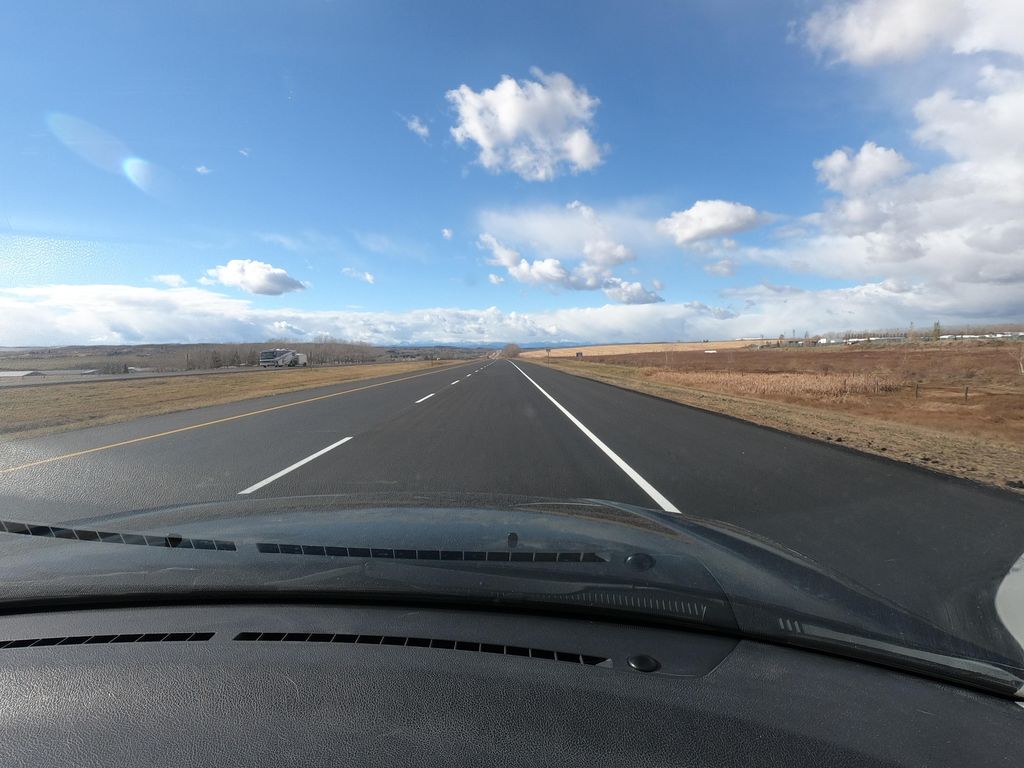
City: calgary